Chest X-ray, PA view. Patient: 67 years old, sex F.
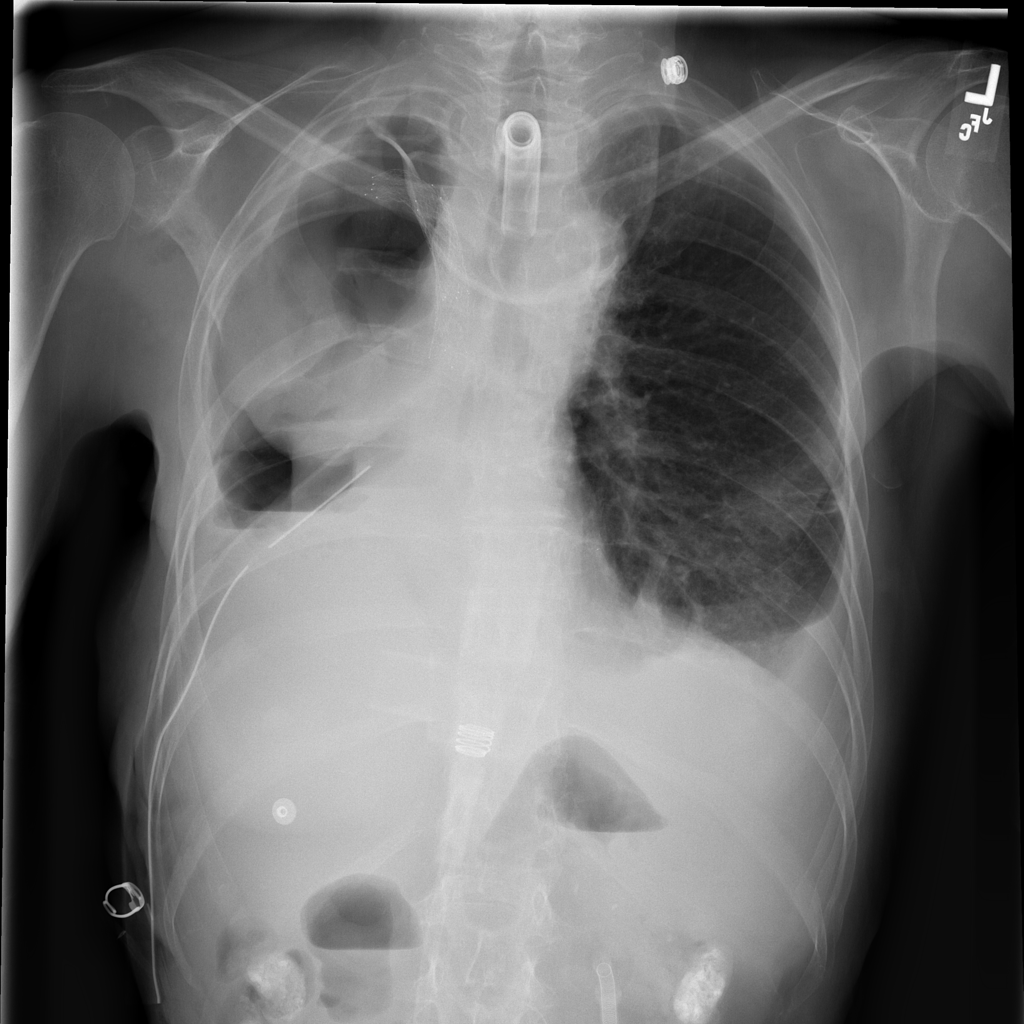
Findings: Effusion